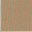
Piece: xx